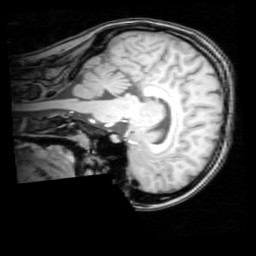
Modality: T1w
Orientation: sagittal
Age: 19
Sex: female
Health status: healthy
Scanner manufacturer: philips
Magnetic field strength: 3 T
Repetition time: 0.012 s
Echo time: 0.0037 s